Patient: sex M, age 55
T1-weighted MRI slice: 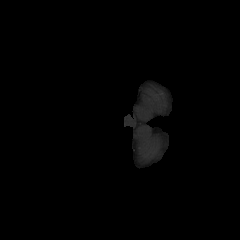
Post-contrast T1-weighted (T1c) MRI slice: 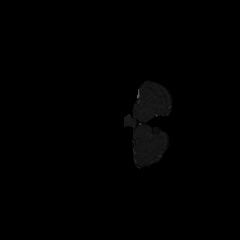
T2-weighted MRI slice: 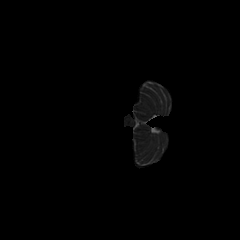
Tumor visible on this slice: no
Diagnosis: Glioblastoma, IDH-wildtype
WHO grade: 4